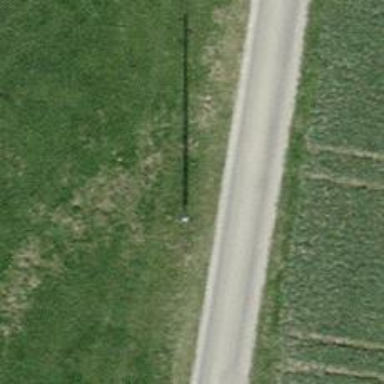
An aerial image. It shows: Power pole.